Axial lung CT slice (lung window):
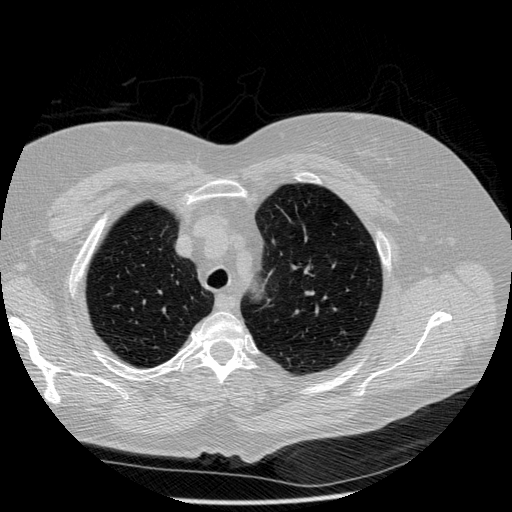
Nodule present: no